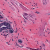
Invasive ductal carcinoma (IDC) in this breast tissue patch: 0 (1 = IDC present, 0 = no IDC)